Question: I want something like this: (light part, ignore background)

How can I draw this using Cocoa? In 'drawRect:'? I don't know how to draw.
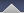
Answer: Use 'NSBezierPath':
'''
- (void)drawRect:(NSRect)rect
{
NSBezierPath *path = [NSBezierPath bezierPath];
[path moveToPoint:NSMakePoint(0, 0)];
[path lineToPoint:NSMakePoint(50, 100)];
[path lineToPoint:NSMakePoint(100, 0)];
[path closePath];
[[NSColor redColor] set];
[path fill];
}
'''
This should get you started, it draws a red triangle on a 100x100 sized view. You'd usually calculate the coordinates dynamically, based on the view's size, instead of using hard-coded values of course.